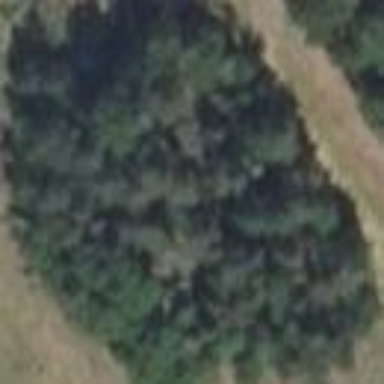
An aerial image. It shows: Forest area.